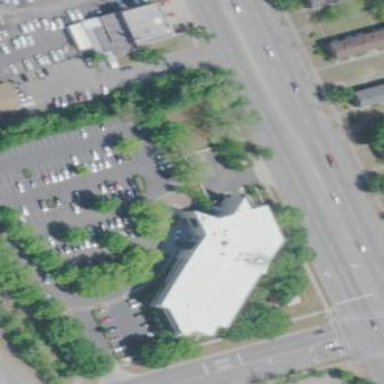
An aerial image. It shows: Building.